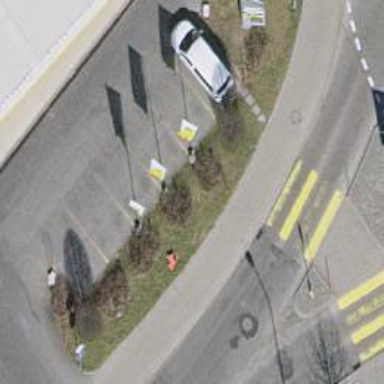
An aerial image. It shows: Flagpole with advertising flag attached to it.